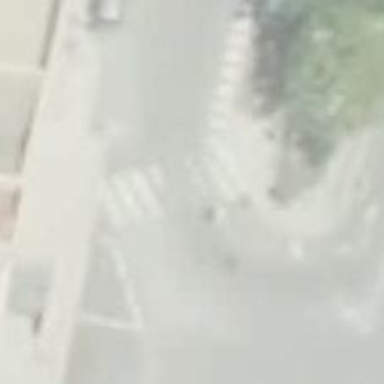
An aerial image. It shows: Uncontrolled zebra crossing on the road.